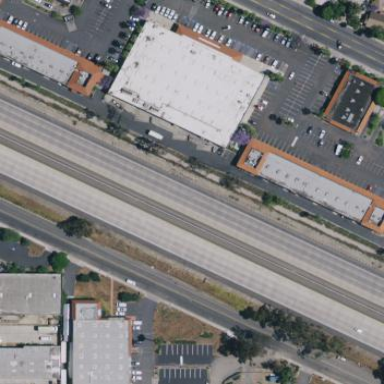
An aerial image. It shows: Commercial building.